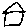
Label: house